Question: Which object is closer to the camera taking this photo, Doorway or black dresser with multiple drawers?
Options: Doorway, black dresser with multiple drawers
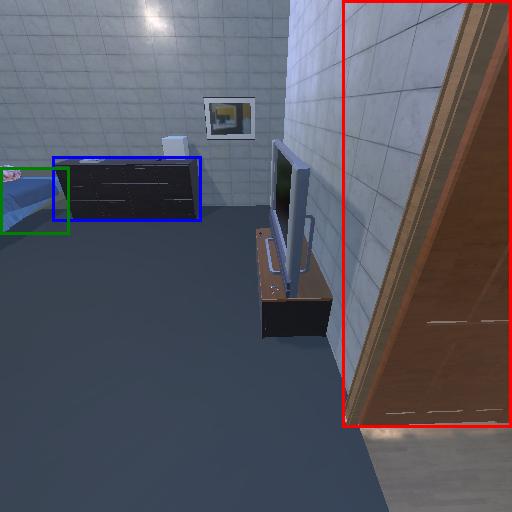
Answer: Doorway